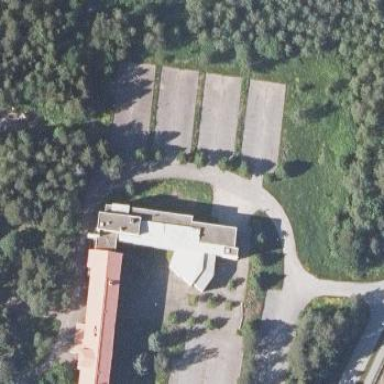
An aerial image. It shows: School building.